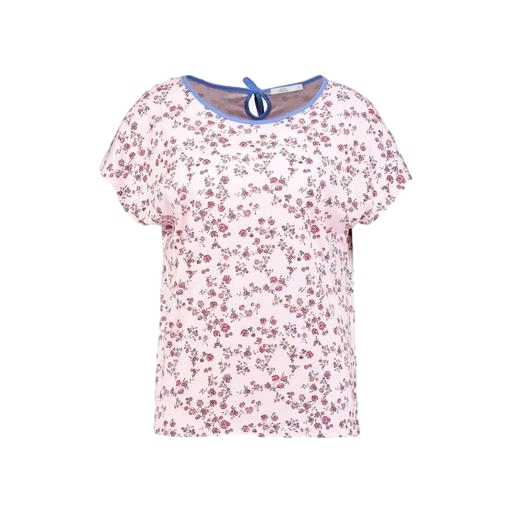
multicolor floral-print t-shirt only macy, pink blossom floral-print t-shirt, pink floral-print top, white background